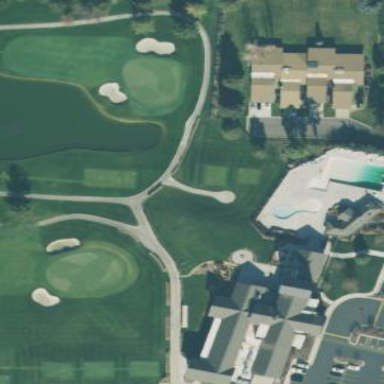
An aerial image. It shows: Clubhouse building at golf course.